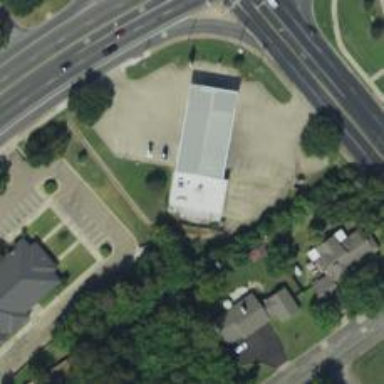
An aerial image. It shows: Convenience shop.